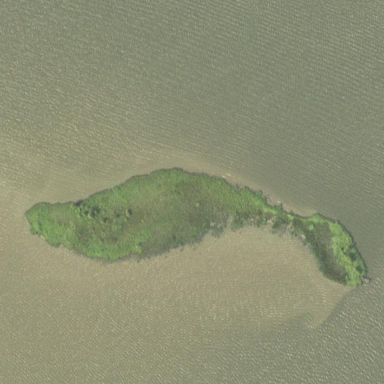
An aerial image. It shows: Islet along the natural coastline.